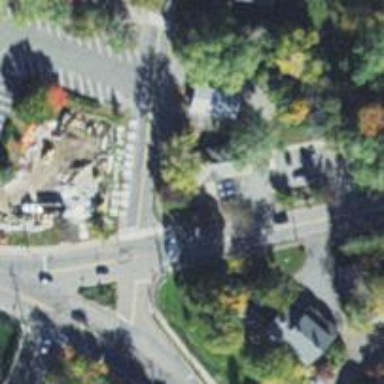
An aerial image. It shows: Marked road crossing.